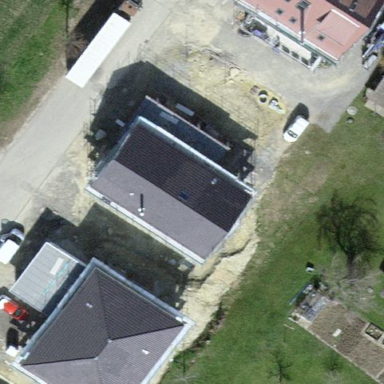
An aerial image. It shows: Stable building.